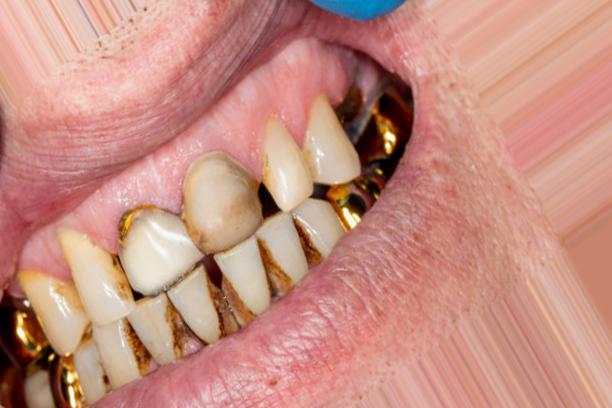
Condition: Caries